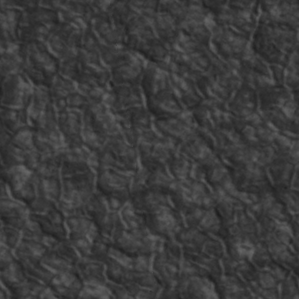
Label: non_frost